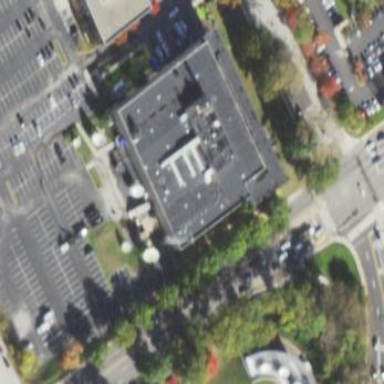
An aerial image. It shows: Television studio building.